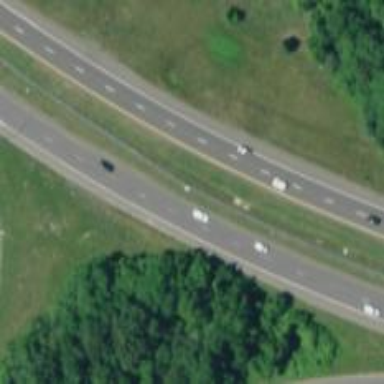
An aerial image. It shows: This image shows trunk highway that functions as expressway.